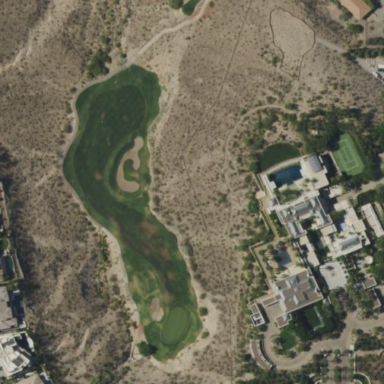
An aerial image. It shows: Area of rough grass used for golf.